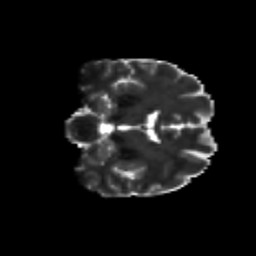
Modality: T2w
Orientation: coronal
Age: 37
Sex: female
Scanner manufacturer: siemens
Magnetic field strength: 3 T
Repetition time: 8.6 s
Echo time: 0.095 s